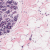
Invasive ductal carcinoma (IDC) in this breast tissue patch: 0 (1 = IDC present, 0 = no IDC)